Question: I am trying to build an app following a tutorial. I have a "Refresh" button that's supposed to populate a ListView (through and ArrayAdaptor)with an array of data from an API call but when I press the "Refresh" button. The button is supposed to run 'updateWeather()' method to load the ListView with some weather data that looks like this (This data appears in my Log actually):
Can someone please help with this. Can't seem to get my head around it.
'''
05-10 23:23:23.921: V/FetchWeatherTask(2037): Forecast entry: Sun May 10 - Clouds - 10/8
05-10 23:23:23.921: V/FetchWeatherTask(2037): Forecast entry: Mon May 11 - Clear - 17/5
05-10 23:23:23.921: V/FetchWeatherTask(2037): Forecast entry: Tue May 12 - Rain - 21/8
05-10 23:23:23.921: V/FetchWeatherTask(2037): Forecast entry: Wed May 13 - Rain - 15/10
05-10 23:23:23.921: V/FetchWeatherTask(2037): Forecast entry: Thu May 14 - Rain - 20/15
05-10 23:23:23.922: V/FetchWeatherTask(2037): Forecast entry: Fri May 15 - Rain - 13/11
05-10 23:23:23.922: V/FetchWeatherTask(2037): Forecast entry: Sat May 16 - Rain - 13/8
'''
ForecastFragment.java
'''
package com.example.siaw.sunshine;
import ...
public class ForecastFragment extends Fragment {
private ArrayAdapter<String> forecastAdaptor;
public ForecastFragment() {
}
@Override
public void onCreate(Bundle savedInstanceState){
super.onCreate(savedInstanceState);
setHasOptionsMenu(true);
}
@Override
public boolean onOptionsItemSelected(MenuItem item) {
// Handle action bar item clicks here. The action bar will
// automatically handle clicks on the Home/Up button, so long
// as you specify a parent activity in AndroidManifest.xml.
int id = item.getItemId();
if (id == R.id.action_refresh){
updateWeather();
return true;
}
return super.onOptionsItemSelected(item);
}
@Override
public View onCreateView(LayoutInflater inflater, ViewGroup container,
Bundle savedInstanceState) {
View rootView = inflater.inflate(R.layout.fragment_main, container, false);
forecastAdaptor = new ArrayAdapter<String>(getActivity(),R.layout.list_item_forecast,
R.id.list_item_forecast_textview, new ArrayList<String>());
ListView listView = (ListView) rootView.findViewById(R.id.listview_forecast);
listView.setAdapter(forecastAdaptor);
listView.setOnItemClickListener(new AdapterView.OnItemClickListener() {
@Override
public void onItemClick(AdapterView<?> parent, View view, int position, long id) {
String forecast = forecastAdaptor.getItem(position);
Intent intent = new Intent(getActivity(), DetailActivity.class)
.putExtra(Intent.EXTRA_TEXT, forecast);
startActivity(intent);
}
});
return rootView;
}
private void updateWeather() {
FetchWeatherTask weatherTask = new FetchWeatherTask();
SharedPreferences prefs = PreferenceManager.getDefaultSharedPreferences(getActivity());
String location = prefs.getString(getString(R.string.pref_location_key),
getString(R.string.pref_location_default));
weatherTask.execute(location);
}
@Override
public void onStart() {
super.onStart();
updateWeather();
}
public class FetchWeatherTask extends AsyncTask<String, Void, String[]> {
private final String LOG_TAG = FetchWeatherTask.class.getSimpleName();
/* The date/time conversion code is going to be moved outside the asynctask later,
* so for convenience we're breaking it out into its own method now.
*/
private String getReadableDateString(long time){
// Because the API returns a unix timestamp (measured in seconds),
// it must be converted to milliseconds in order to be converted to valid date.
SimpleDateFormat shortenedDateFormat = new SimpleDateFormat("EEE MMM dd");
return shortenedDateFormat.format(time);
}
/**
* Prepare the weather high/lows for presentation.
*/
private String formatHighLows(double high, double low) {
// For presentation, assume the user doesn't care about tenths of a degree.
long roundedHigh = Math.round(high);
long roundedLow = Math.round(low);
String highLowStr = roundedHigh + "/" + roundedLow;
return highLowStr;
}
/**
* Take the String representing the complete forecast in JSON Format and
* pull out the data we need to construct the Strings needed for the wireframes.
*
* Fortunately parsing is easy: constructor takes the JSON string and converts it
* into an Object hierarchy for us.
*/
private String[] getWeatherDataFromJson(String forecastJsonStr, int numDays)
throws JSONException {
// These are the names of the JSON objects that need to be extracted.
final String OWM_LIST = "list";
final String OWM_WEATHER = "weather";
final String OWM_TEMPERATURE = "temp";
final String OWM_MAX = "max";
final String OWM_MIN = "min";
final String OWM_DESCRIPTION = "main";
JSONObject forecastJson = new JSONObject(forecastJsonStr);
JSONArray weatherArray = forecastJson.getJSONArray(OWM_LIST);
// OWM returns daily forecasts based upon the local time of the city that is being
// asked for, which means that we need to know the GMT offset to translate this data
// properly.
// Since this data is also sent in-order and the first day is always the
// current day, we're going to take advantage of that to get a nice
// normalized UTC date for all of our weather.
Time dayTime = new Time();
dayTime.setToNow();
// we start at the day returned by local time. Otherwise this is a mess.
int julianStartDay = Time.getJulianDay(System.currentTimeMillis(), dayTime.gmtoff);
// now we work exclusively in UTC
dayTime = new Time();
String[] resultStrs = new String[numDays];
for(int i = 0; i < weatherArray.length(); i++) {
// For now, using the format "Day, description, hi/low"
String day;
String description;
String highAndLow;
// Get the JSON object representing the day
JSONObject dayForecast = weatherArray.getJSONObject(i);
// The date/time is returned as a long. We need to convert that
// into something human-readable, since most people won't read "<PHONE>" as
// "this saturday".
long dateTime;
// Cheating to convert this to UTC time, which is what we want anyhow
dateTime = dayTime.setJulianDay(julianStartDay+i);
day = getReadableDateString(dateTime);
// description is in a child array called "weather", which is 1 element long.
JSONObject weatherObject = dayForecast.getJSONArray(OWM_WEATHER).getJSONObject(0);
description = weatherObject.getString(OWM_DESCRIPTION);
// Temperatures are in a child object called "temp". Try not to name variables
// "temp" when working with temperature. It confuses everybody.
JSONObject temperatureObject = dayForecast.getJSONObject(OWM_TEMPERATURE);
double high = temperatureObject.getDouble(OWM_MAX);
double low = temperatureObject.getDouble(OWM_MIN);
highAndLow = formatHighLows(high, low);
resultStrs[i] = day + " - " + description + " - " + highAndLow;
}
for (String s : resultStrs) {
Log.v(LOG_TAG, "Forecast entry: " + s);
}
return resultStrs;
}
@Override
protected String[] doInBackground(String... params){
// These two need to be declared outside the try/catch
// so that they can be closed in the finally block.
if (params.length == 0){
return null;
}
HttpURLConnection urlConnection = null;
//TODO: track and remove.
BufferedReader reader = null;
// Will contain the raw JSON response as a string.
String forecastJsonStr = null;
String format = "json";
String units = "metric";
int numDays = 7;
try {
final String FORECAST_BASE_URL = "http://api.openweathermap.org/data/2.5/forecast/daily?";
final String QUERY_PARAM = "q";
final String FORMAT_PARAM = "mode";
final String UNITS_PARAM = "units";
final String DAYS_PARAM = "cnt";
Uri builtUri = Uri.parse(FORECAST_BASE_URL).buildUpon()
.appendQueryParameter(QUERY_PARAM, params[0])
.appendQueryParameter(FORMAT_PARAM, format)
.appendQueryParameter(UNITS_PARAM, units)
.appendQueryParameter(DAYS_PARAM, Integer.toString(numDays))
.build();
URL url = new URL(builtUri.toString());
Log.v(LOG_TAG, "Built URI " + builtUri.toString());
// Create the request to OpenWeatherMap, and open the connection
urlConnection = (HttpURLConnection) url.openConnection();
urlConnection.setRequestMethod("GET");
urlConnection.connect();
// Read the input stream into a String
InputStream inputStream = urlConnection.getInputStream();
StringBuilder buffer = new StringBuilder();
if (inputStream == null) {
// Nothing to do.
return null;
}
reader = new BufferedReader(new InputStreamReader(inputStream));
String line;
while ((line = reader.readLine()) != null) {
// Since it's JSON, adding a newline isn't necessary (it won't affect parsing)
// But it does make debugging a *lot* easier if you print out the completed
// buffer for debugging.
buffer.append(line + "
");
}
if (buffer.length() == 0) {
// Stream was empty. No point in parsing.
return null;
}
forecastJsonStr = buffer.toString();
Log.v(LOG_TAG, "Forecast String: " + forecastJsonStr);
} catch (IOException e) {
Log.e("ForecastFragment", "Error", e);
// If the code didn't successfully get the weather data, there's no point in attempting
// to parse it.
return null;
} finally{
if (urlConnection != null) {
urlConnection.disconnect();
}
if (reader != null) {
try {
reader.close();
} catch (final IOException e) {
Log.e("ForecastFragment", "Error closing stream", e);
}
}
}
try {
return getWeatherDataFromJson(forecastJsonStr, numDays);
} catch (JSONException e) {
Log.e(LOG_TAG, e.getMessage(), e);
e.printStackTrace();
}
//This will only happen if there was an error getting/parsing the forecast.
return null;
}
@Override
protected void onPostExecute(String[] result) {
if (result != null) {
forecastAdaptor.clear();
for (String dayForecastStr : result) {
forecastAdaptor.add(dayForecastStr);
}
// New data is back from the server. Hooray!
}
}
}
}
'''
The data in this ListView is actually not from the API call, the funny thing is I deleted the static String array that's holding THIS data but after cleaning and rebuilding, the static data still appears. I am not sure why this is happening. In the code this data has been removed!

I want to populate this fake data with the data from the API call with the kind of data that shows in LogCat.
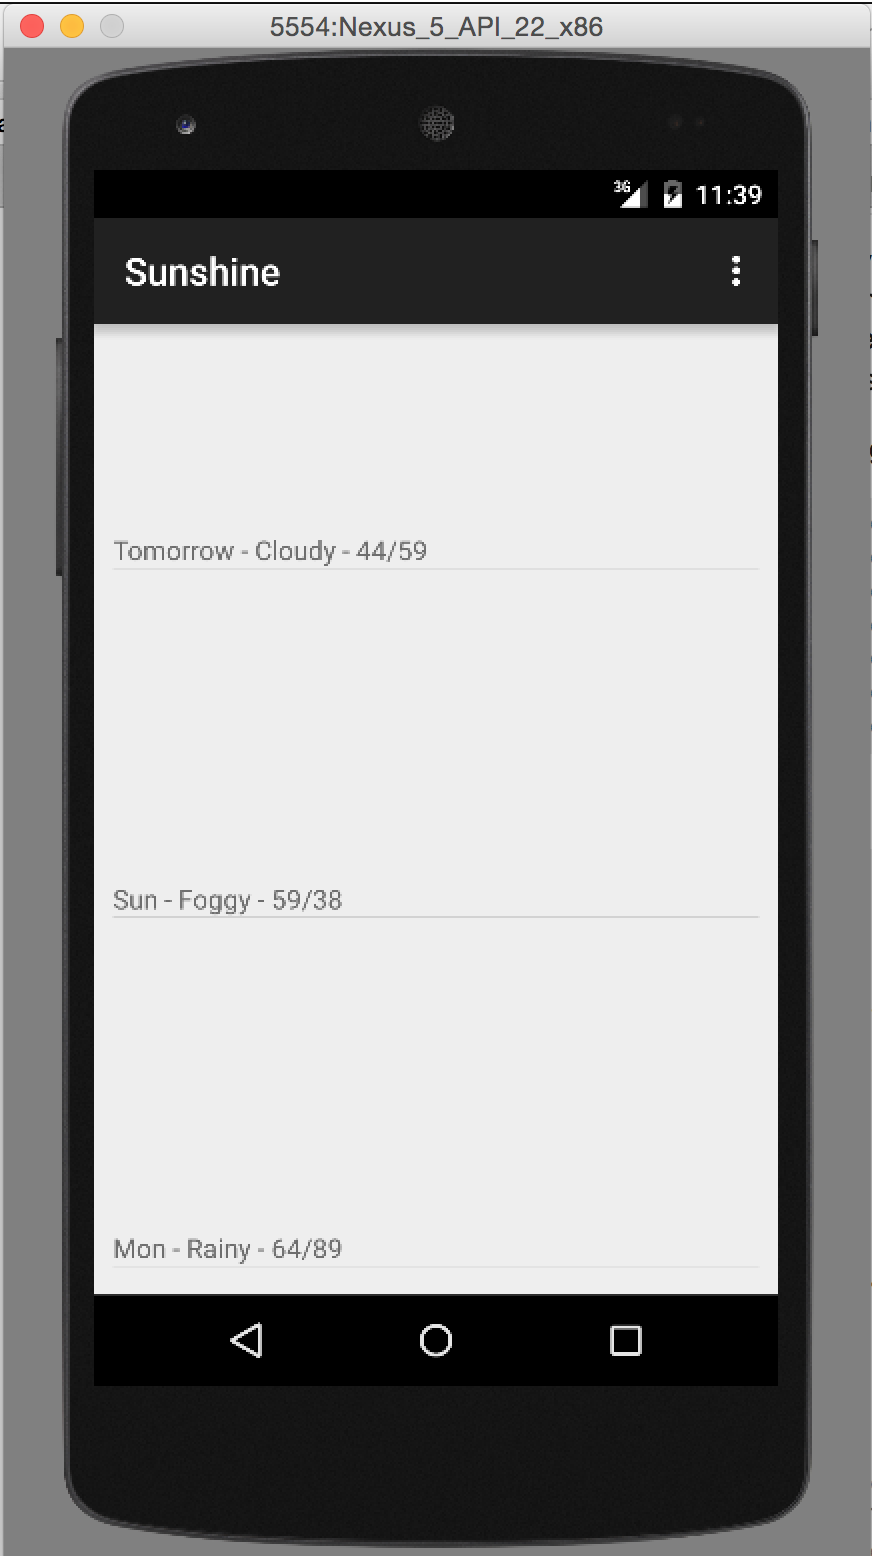
Answer: It looks like the main issue is that you are not calling 'notifyDataSetChanged()' after modifying the data set in 'onPostExecute()'. This should be all you need to get it working:
'''
@Override
protected void onPostExecute(String[] result) {
if (result != null) {
forecastAdaptor.clear();
for (String dayForecastStr : result) {
forecastAdaptor.add(dayForecastStr);
}
// New data is back from the server. Hooray!
forecastAdapter.notifyDataSetChanged(); //added
}
}
'''
As an alternative, I usually prefer to do all data manipulation on the underlying 'ArrayList' instead of using the methods of 'ArrayAdapter', see below for details:
Create a 'ArrayList<String>' as a member variable, which will be your data source for the 'ListView':
'''
public class ForecastFragment extends Fragment {
private ArrayAdapter<String> forecastAdaptor;
private ArrayList<String> data; //added
//.........
'''
Initialize in 'onCreate()':
'''
@Override
public void onCreate(Bundle savedInstanceState){
super.onCreate(savedInstanceState);
setHasOptionsMenu(true);
data = new ArrayList<String>(); //added
}
'''
Then, pass in the data source when calling 'setAdapter()':
'''
forecastAdaptor = new ArrayAdapter<String>(getActivity(),R.layout.list_item_forecast,
R.id.list_item_forecast_textview, data);
'''
Then, in 'onPostExecute()' of your 'AsyncTask', update the data source, then call 'notifyDataSetChanged()':
'''
@Override
protected void onPostExecute(String[] result) {
if (result != null) {
//forecastAdaptor.clear(); //no need for this
data.clear(); //clear the data source
for (String dayForecastStr : result) {
//forecastAdaptor.add(dayForecastStr);
data.add(dayForecastStr); //update data source
}
// New data is back from the server. Hooray!
forecastAdapter.notifyDataSetChanged(); //added
}
}
'''
See <URL>